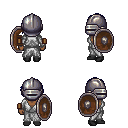
a pixel art fantasy rpg character, female body template, human, dark skin, white robe, gold greaves, blue bangs hairstyle, metal helm, leather bracers, black shoes, shield, four views (front, back, left, right), 2x2 character sprite sheet, small pixel art, hard edges, no anti-aliasing